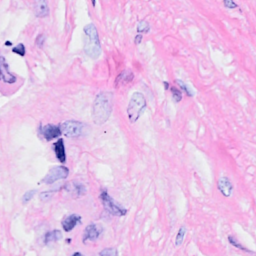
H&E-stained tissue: Breast